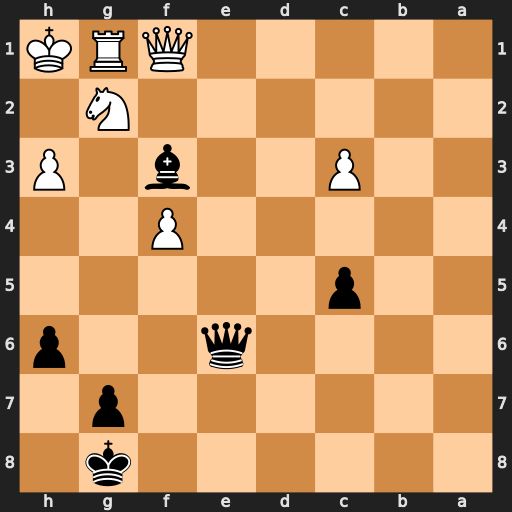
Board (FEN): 6k1/6p1/4q2p/2p5/5P2/2P2b1P/6N1/5QRK
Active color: b
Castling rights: -
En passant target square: -
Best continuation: Qxh3#